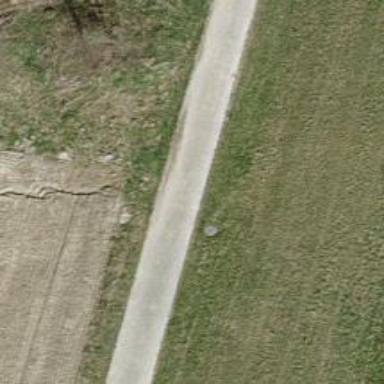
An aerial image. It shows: Track with grade1 tracktype.